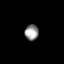
Tissue: lung
Cell type: Fibroblasts
Senescence score: 0.5918
Nuclear area (px): 208
Mean DAPI intensity: 151.707